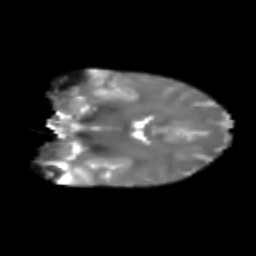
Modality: T2w
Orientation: coronal
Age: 31
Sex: female
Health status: healthy